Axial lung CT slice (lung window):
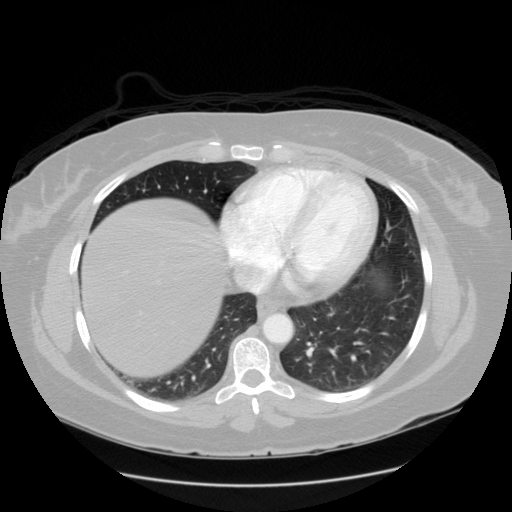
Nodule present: no